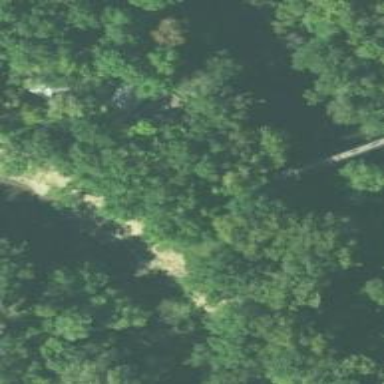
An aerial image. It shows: Footway bridge.